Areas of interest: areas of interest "Sport and cultural"
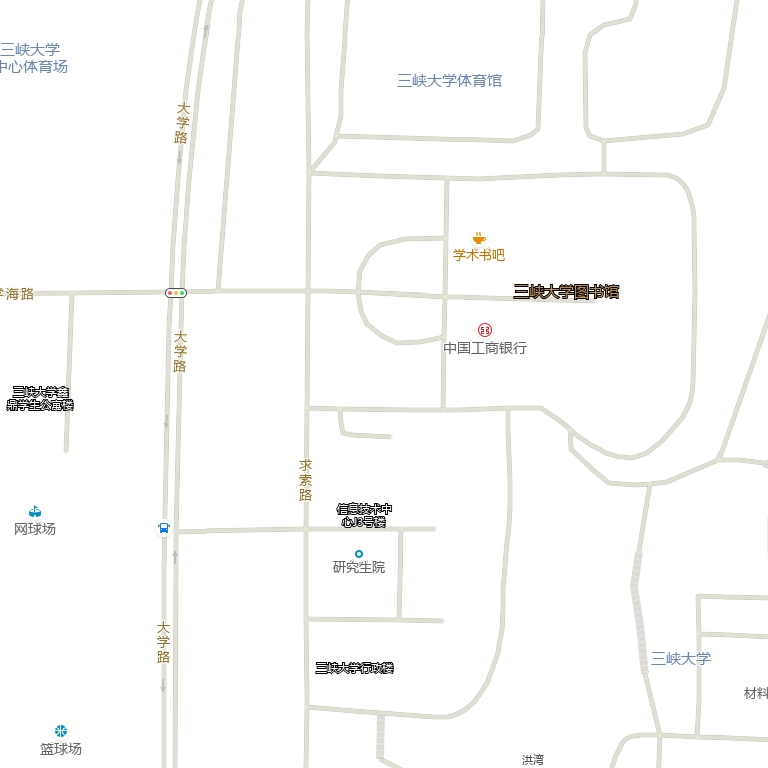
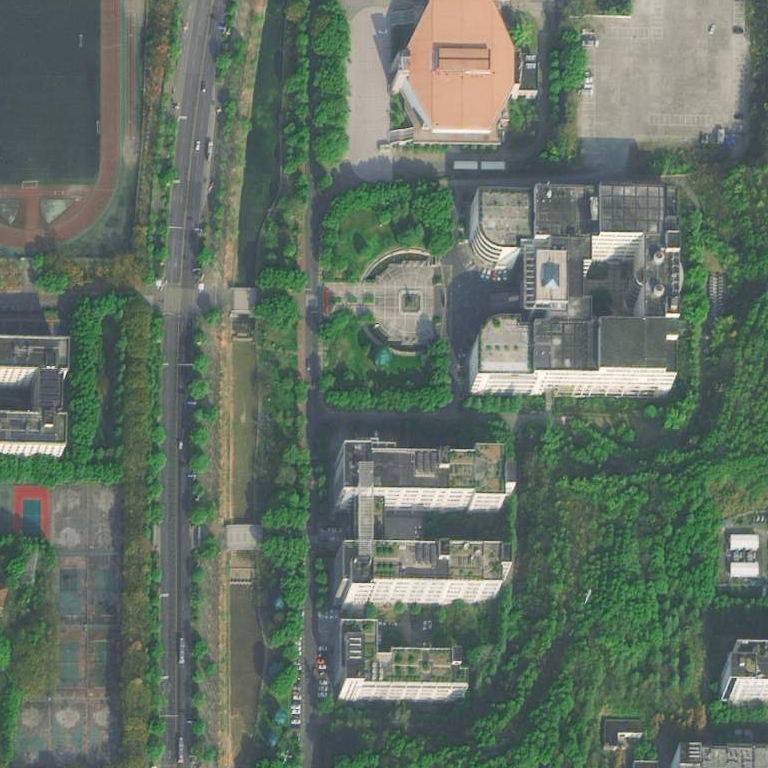